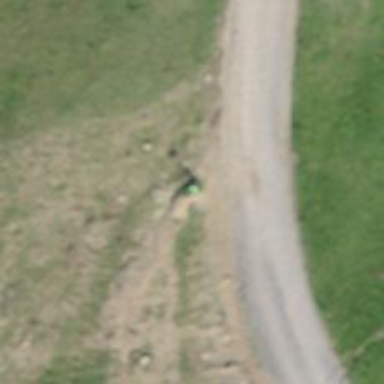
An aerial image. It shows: Guidepost providing information.